Question: I'm currently trying to dive deeper into Gadfly.jl for plotting in Julia. I made a plot of a few stations on a map showing daily precipitation sums, but I'm rather unhappy with the size of the colorbar. I couldn't find a way to manipulate the size of the colorbar in the documentation. Does anyone know how to do this?
Here is the plotted map:

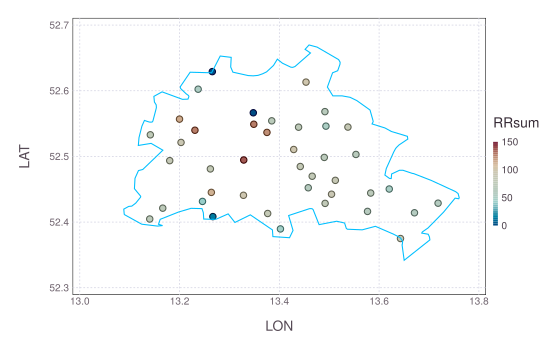
Answer: Use themes to change the style of the colour bar.
The simplest way just to change the font size of the key label and the title (RRsum on your image). E.g. add 'Theme(key_label_font_size=12pt, key_title_font_size=12pt)' argument to your plot call.
## For example:
-
'''
plot(
z=(x,y) -> x*exp(-(x-round(Int, x))^2-y^2),
x=range(-8,stop=8,length=150),
y=range(-2, stop=2,length=150),
Geom.contour,
Theme(key_label_font_size=10pt, key_title_font_size=10pt)
)
'''
<URL>
-
'''
plot(
z=(x,y) -> x*exp(-(x-round(Int, x))^2-y^2),
x=range(-8,stop=8,length=150),
y=range(-2, stop=2,length=150),
Geom.contour,
Theme(key_label_font_size=15pt, key_title_font_size=15pt)
)
'''
<URL>